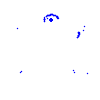
Particle: kaon